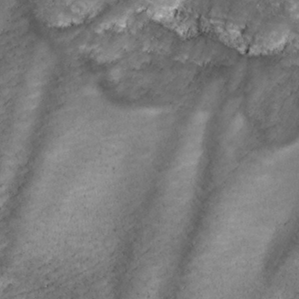
Label: non_frost